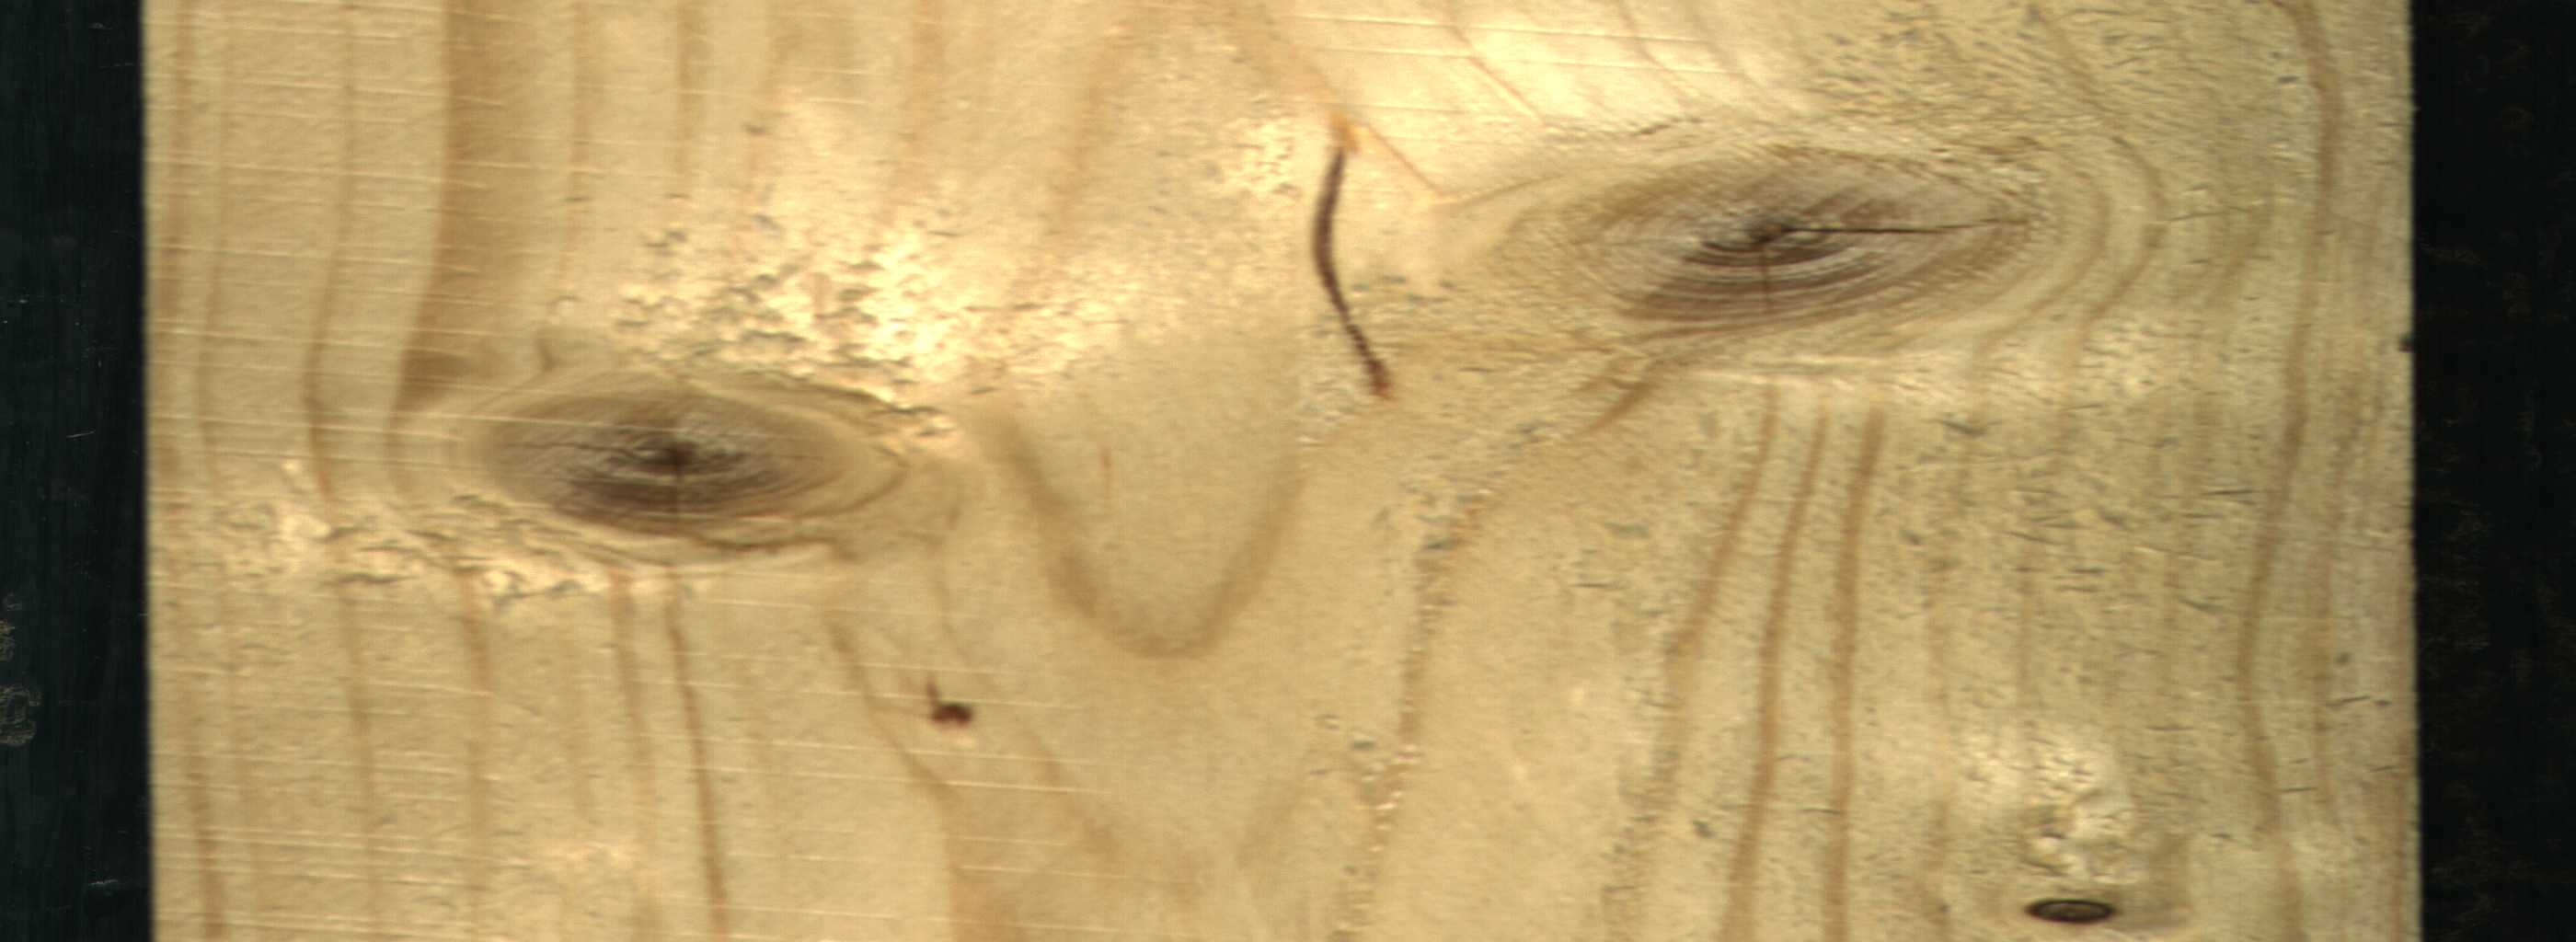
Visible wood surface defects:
resin
Crack
knot_with_crack
knot_with_crack
Dead_Knot